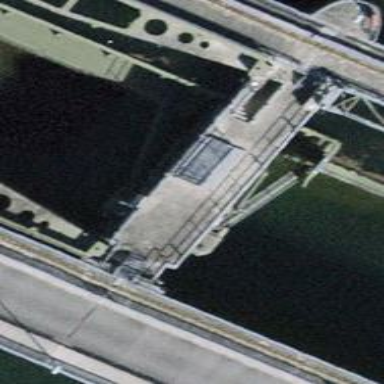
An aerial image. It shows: Pier supporting bridge.